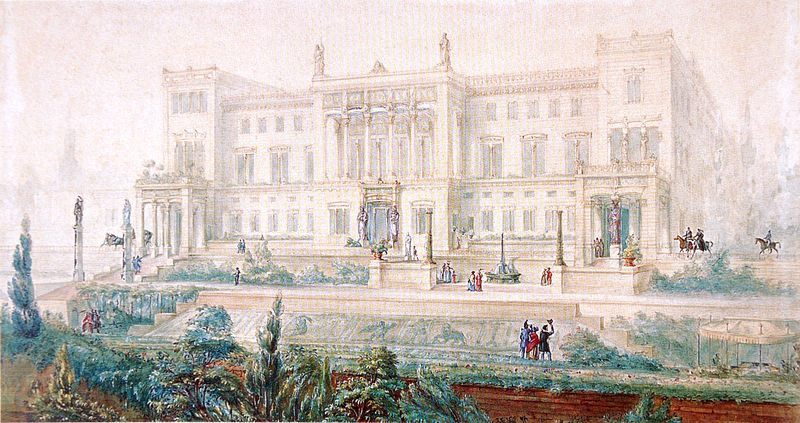
Titel: Entwurf zu einem Palast auf der Isaranhöhe in München
Künstler: Eduard Metzger
Standort: München
Institution: Bayerische Staatsbibliothek
Schlagwörter: baum, dunkel, gemälde, himmel, mann, schatten, weiß, aquarell, bäume, frauen, grün, landschaft, menschen, ocker, blumen, braun, bunt, fenster, frankreich, frau, grau, hell, hut, licht, männer, paris, schwarz, säule, säulen, tür, türkis, zeichnung, gebäude, gras, haus, park, schloss, weg, beige, fest, leute, zylinder, architektur, blass, mensch, stein, reiche, feld, natur, büsche, kanal, wege, figur, klassizismus, personen, rokkoko, pflanze, pflanzen, schön, brunnen, pferd, pferde, reiter, vorbau, garten, skulptur, statue, adelige, reiten, farbig, papier, fassade, italien, türen, acker, mauer, dunst, farbe, gelände, grafik, graphik, nebel, hof, figuren, kai, staffage, treppe, treppen, columns, hat, könig, men, palace, people, red, stairs, steps, white, women, black, dress, green, painting, wall, windows, flowers, plant, stufe, stufen, tor, gruppen, eingang, erker, gemalt, palast, stich, entwurf, spazierengehen, fries, portal, villa, sims, atlant, gesims, skulpturen, risalit, statuen, portikus, ross, horses, tree, building, trees, beet, palmen, geschosse, suit, herrenhaus, bushes, entrance, garden, plants, rösser, filigran, perd, botanischer garten, stockwerke, animals, botanik, door, zelt, palais, waving, buntstift, leaves, profanbau, attika, dreiflügelanlage, brick, mansion, fountain, gardens, renessaince, statues, attika figuren, aß, gartenfassade, grüssend, schlossgarten, horse, tent, verhangen, humans, outdoor, doorway, verbleicht, estate, manor house, pillars, verhange, beautiful, mansion victorian